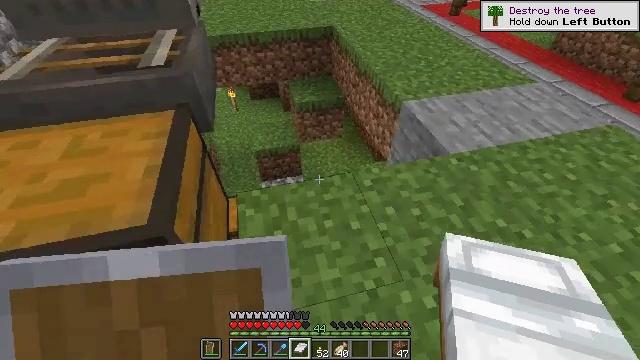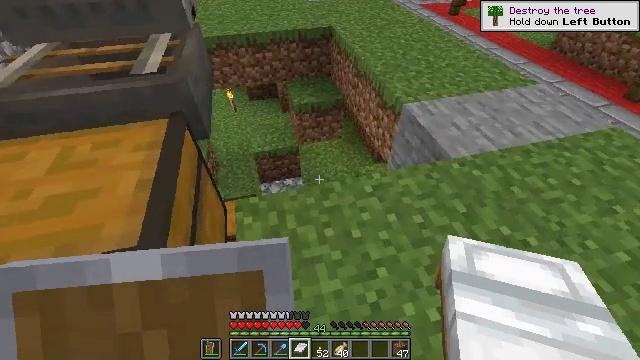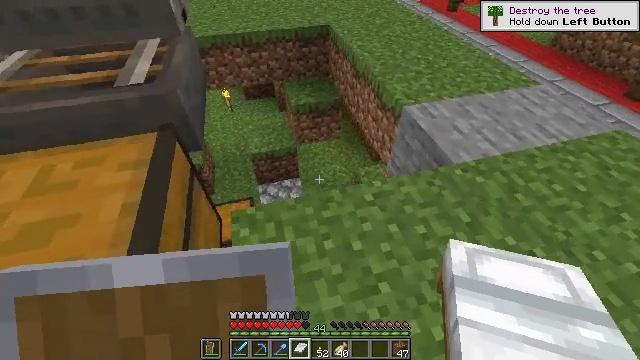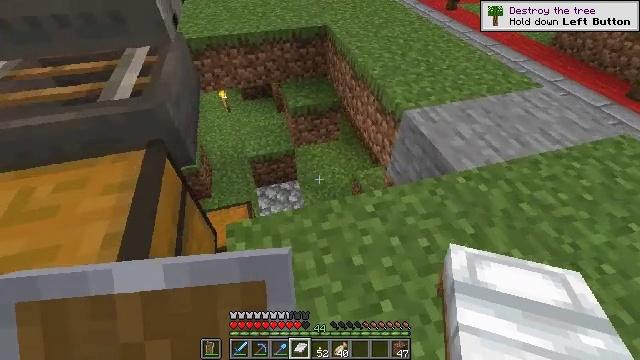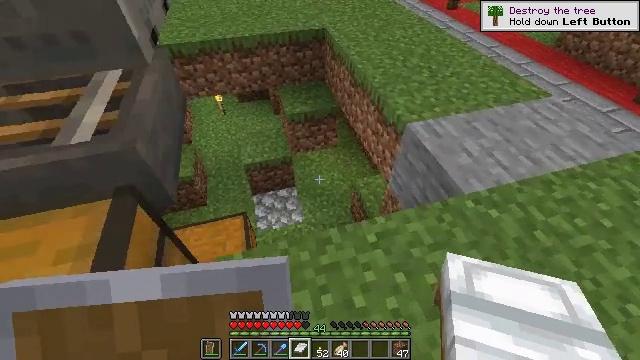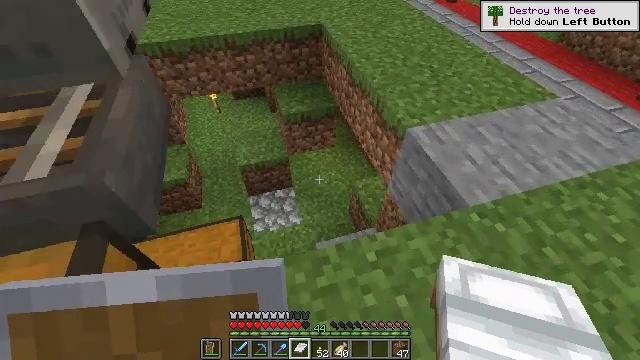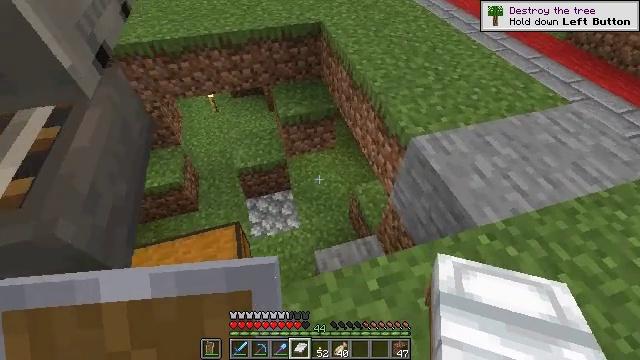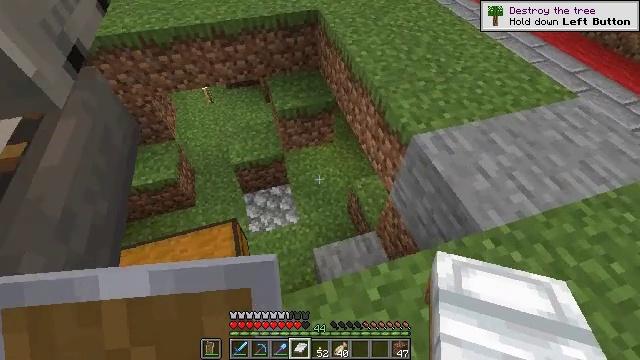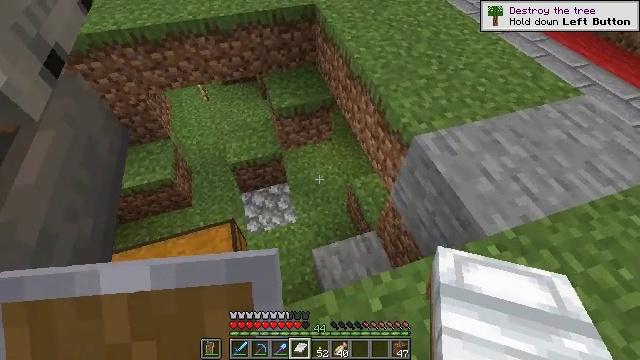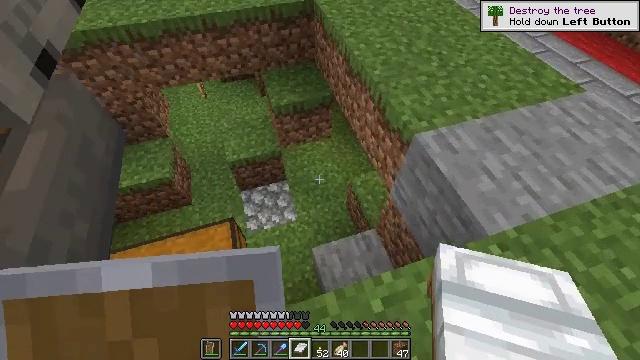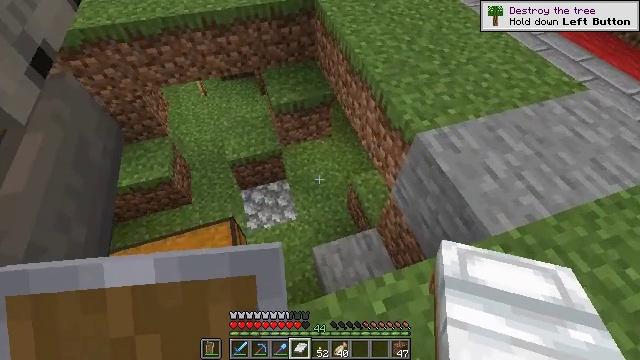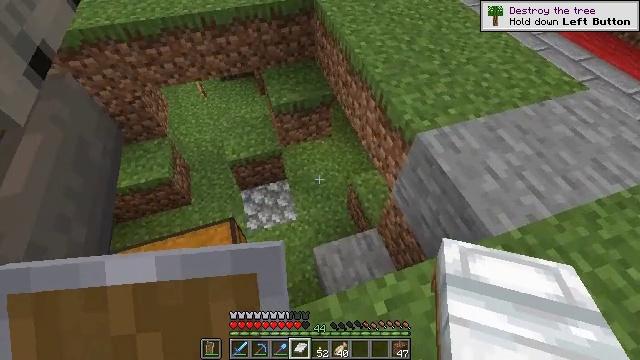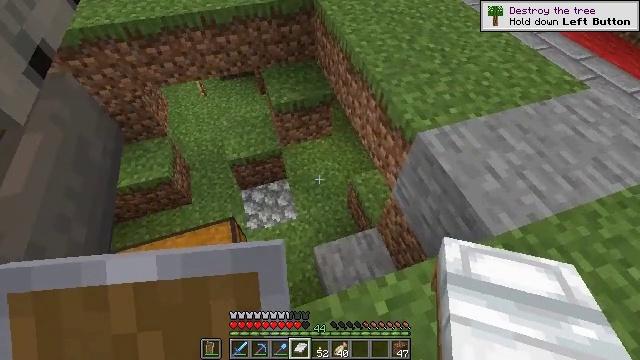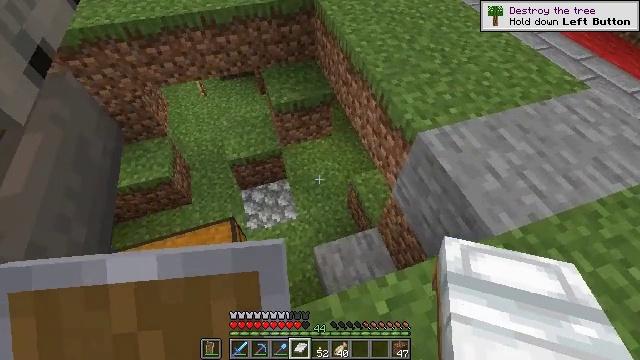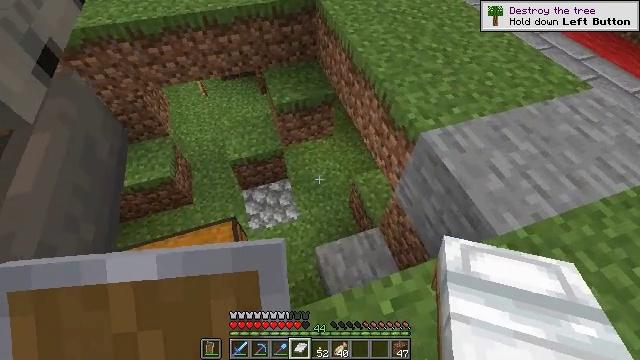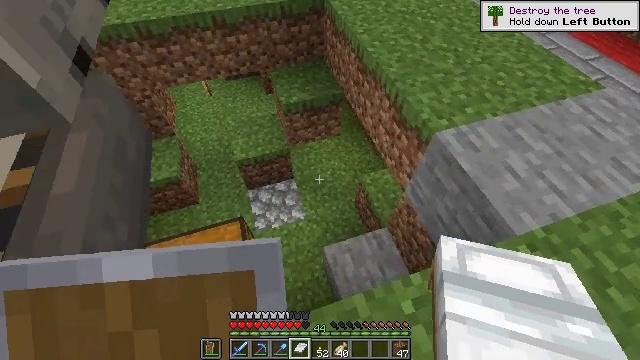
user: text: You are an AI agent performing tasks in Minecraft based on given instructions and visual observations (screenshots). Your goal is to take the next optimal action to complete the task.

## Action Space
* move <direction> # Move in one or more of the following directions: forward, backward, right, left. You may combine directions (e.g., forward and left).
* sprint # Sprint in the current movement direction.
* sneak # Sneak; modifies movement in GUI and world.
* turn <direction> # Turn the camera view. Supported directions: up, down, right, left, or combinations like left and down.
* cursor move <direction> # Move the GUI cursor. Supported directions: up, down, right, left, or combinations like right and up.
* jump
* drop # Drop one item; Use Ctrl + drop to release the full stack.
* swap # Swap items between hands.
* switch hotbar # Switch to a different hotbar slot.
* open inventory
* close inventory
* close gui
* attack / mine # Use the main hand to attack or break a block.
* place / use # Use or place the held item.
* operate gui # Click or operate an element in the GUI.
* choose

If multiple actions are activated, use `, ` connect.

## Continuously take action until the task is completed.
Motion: motion action
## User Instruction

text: Retrieve the observer from a structure.
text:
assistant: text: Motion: move forward
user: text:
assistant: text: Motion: move forward
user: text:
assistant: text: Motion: move forward
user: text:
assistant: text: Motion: move forward
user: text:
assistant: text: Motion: move forward, turn down
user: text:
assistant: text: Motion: move forward, turn down
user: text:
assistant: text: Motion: turn down
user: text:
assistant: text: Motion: turn down
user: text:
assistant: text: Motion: no_op
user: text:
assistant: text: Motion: no_op
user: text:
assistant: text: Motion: no_op
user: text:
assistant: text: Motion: no_op
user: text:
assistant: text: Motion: no_op
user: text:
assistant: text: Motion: move left
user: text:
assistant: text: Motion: move left
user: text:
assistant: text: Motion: move left
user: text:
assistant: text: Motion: turn up
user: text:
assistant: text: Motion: move back, turn right and up
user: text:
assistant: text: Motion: move back, turn up
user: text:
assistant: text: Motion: move back, turn up
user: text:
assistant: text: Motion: move back, turn up
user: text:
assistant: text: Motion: move back, turn up
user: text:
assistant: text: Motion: move back, turn up
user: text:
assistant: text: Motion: move back
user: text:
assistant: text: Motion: move back, turn right and up
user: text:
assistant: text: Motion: move back
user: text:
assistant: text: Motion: move back, turn up
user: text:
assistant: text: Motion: move back and move left, turn up
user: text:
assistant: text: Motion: move back and move left
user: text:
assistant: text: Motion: move back and move left